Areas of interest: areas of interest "East Garden Community - Health Theme Park"
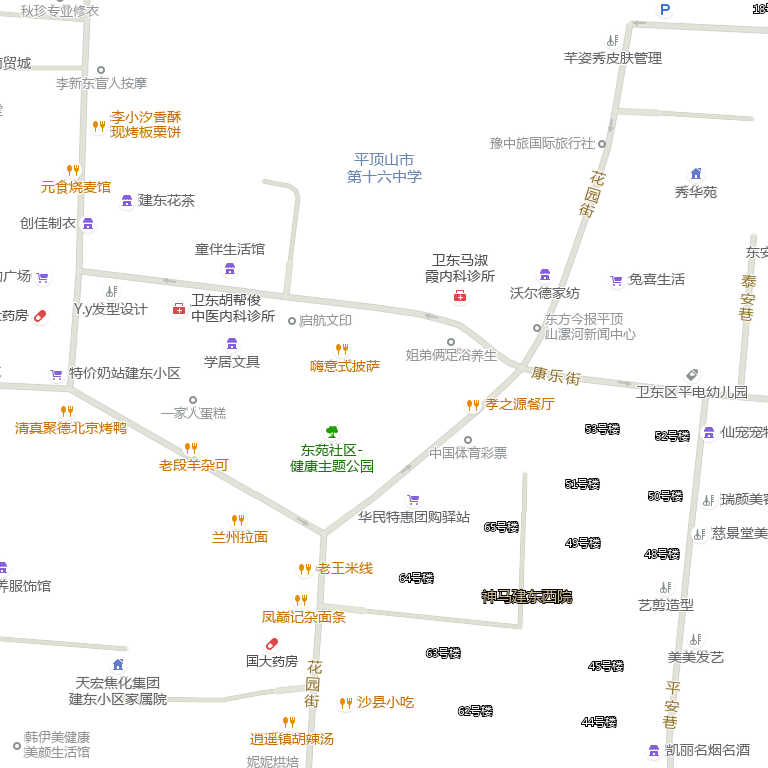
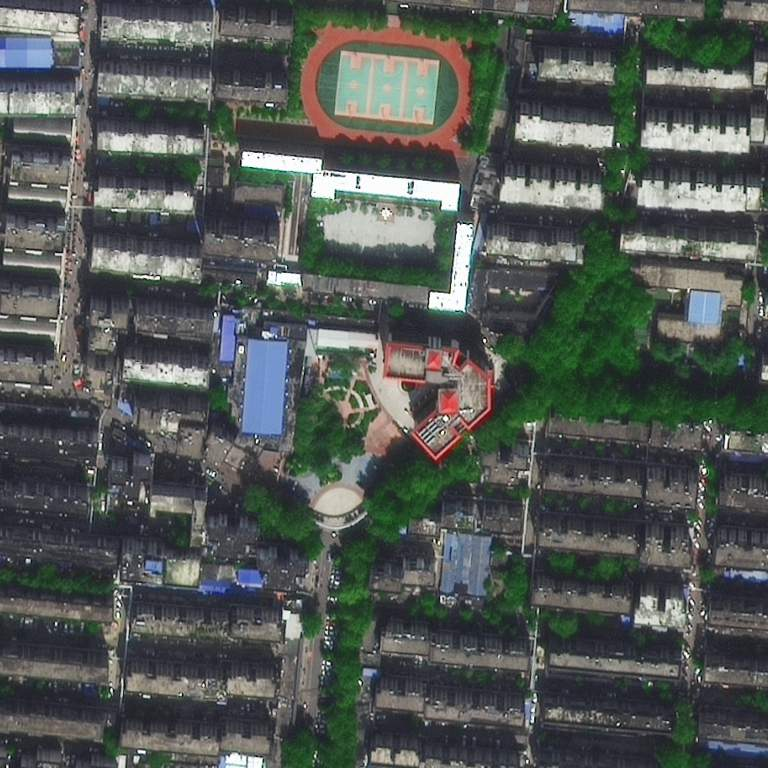